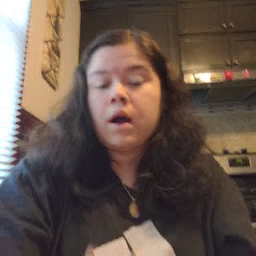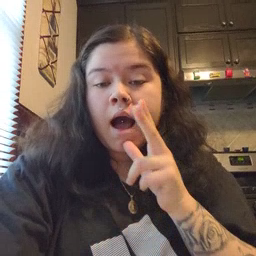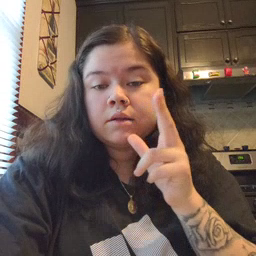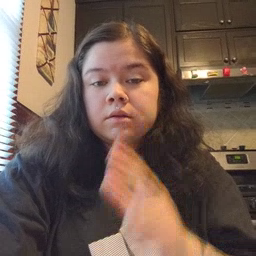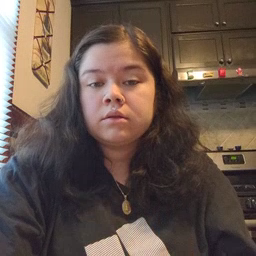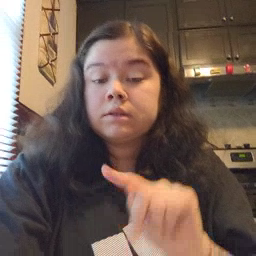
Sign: hen